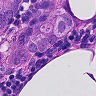
Metastatic tissue present: yes